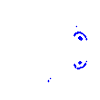
Particle: pion